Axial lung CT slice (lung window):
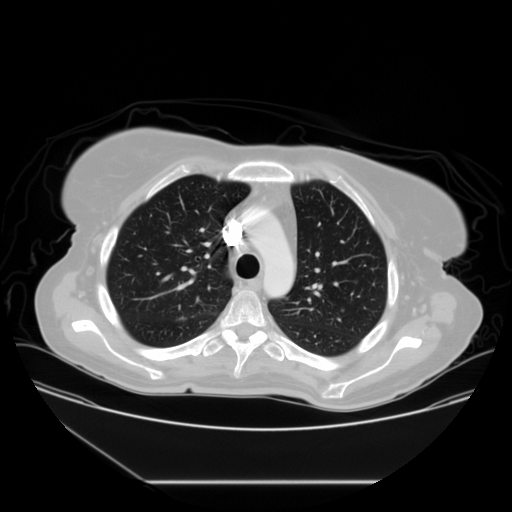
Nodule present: yes
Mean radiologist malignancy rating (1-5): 2.667